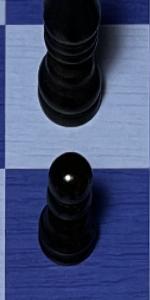
Label: Pawn_Black